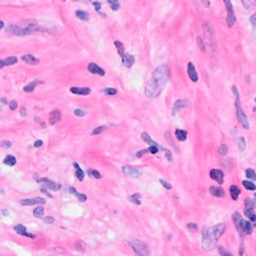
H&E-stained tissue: Breast